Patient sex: M
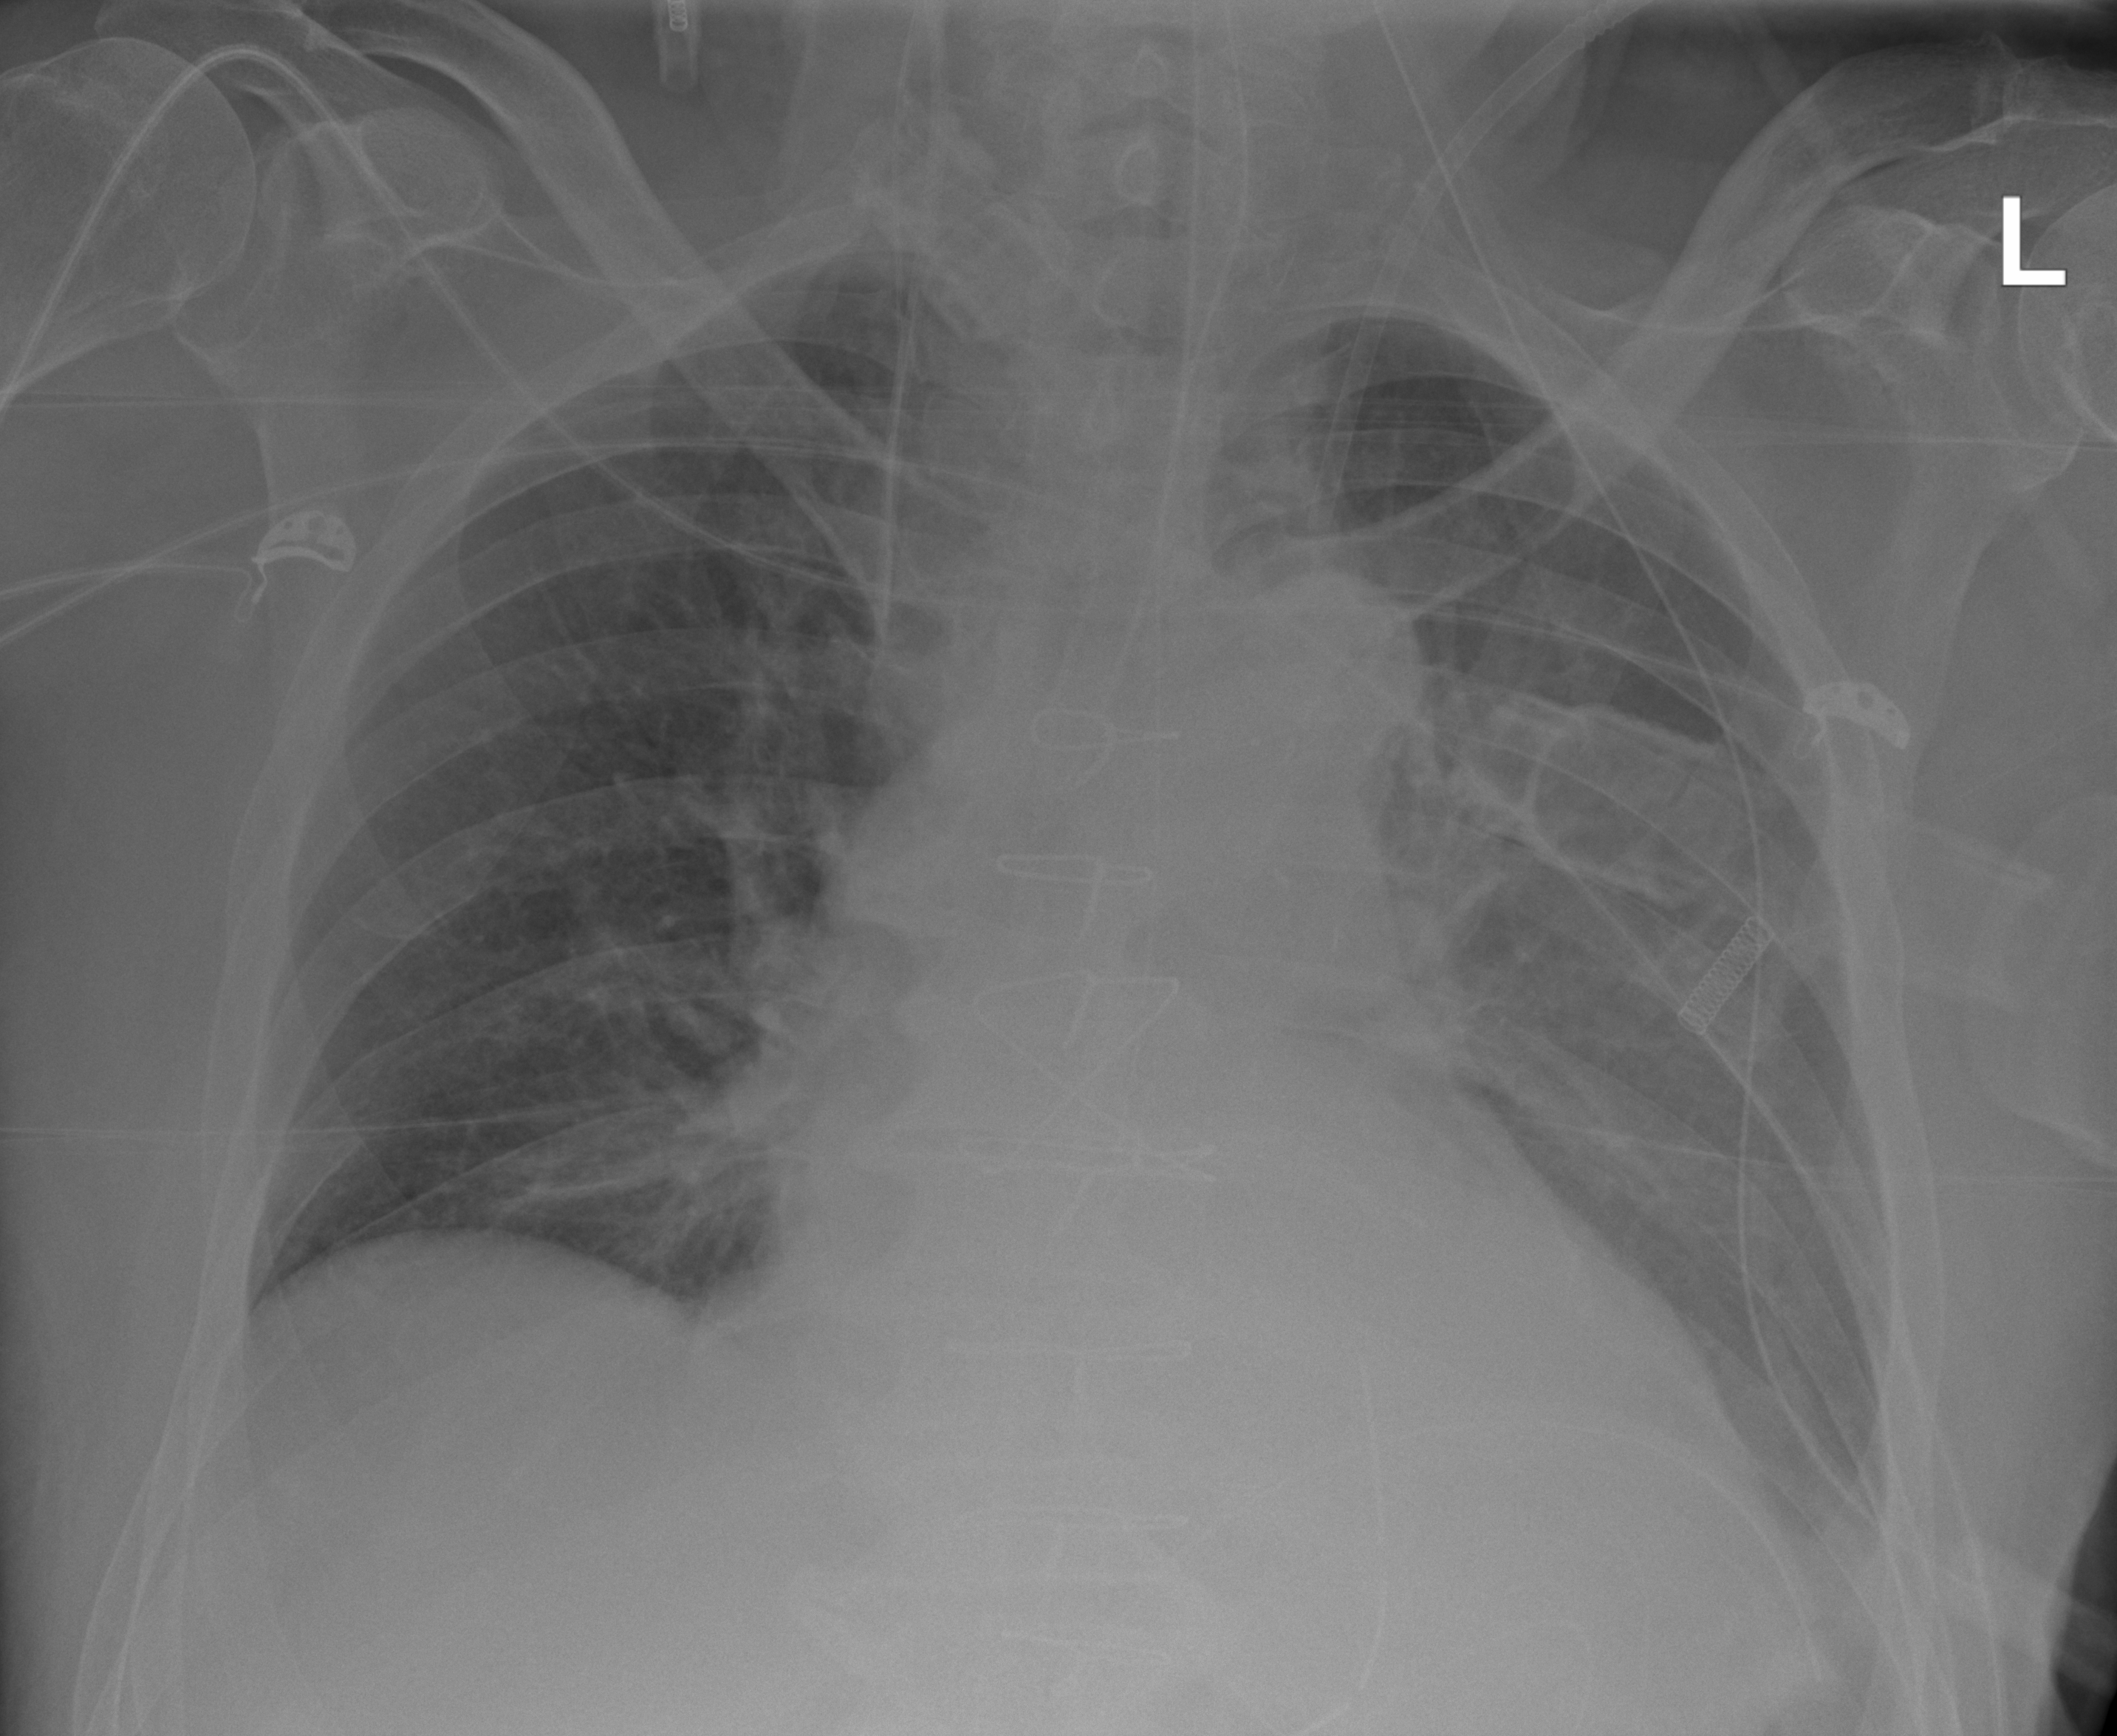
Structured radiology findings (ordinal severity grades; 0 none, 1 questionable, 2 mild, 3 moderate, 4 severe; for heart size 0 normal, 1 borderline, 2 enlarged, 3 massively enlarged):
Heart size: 3
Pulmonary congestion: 0
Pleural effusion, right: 0
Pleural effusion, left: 2
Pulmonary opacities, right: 0
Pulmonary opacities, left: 0
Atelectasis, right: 2
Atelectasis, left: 2